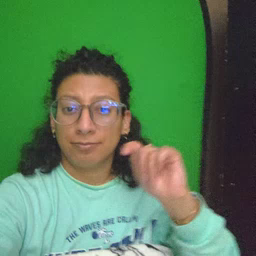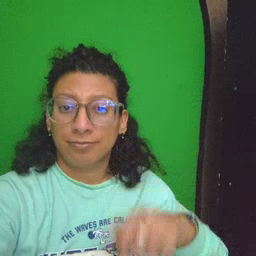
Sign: girl